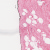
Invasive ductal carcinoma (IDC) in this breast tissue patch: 0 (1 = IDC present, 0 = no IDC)